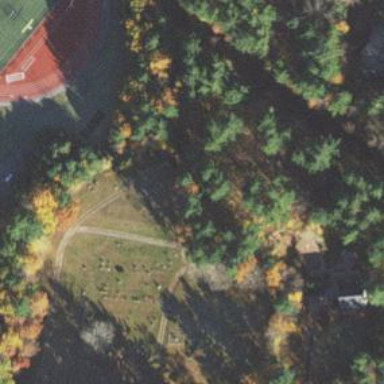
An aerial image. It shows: Cemetery that holds historical significance.